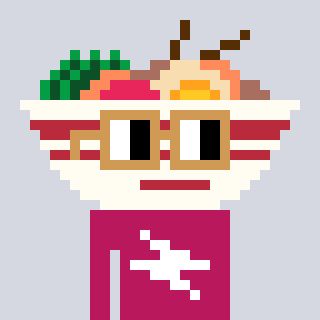
a pixel art character with square brown glasses, a noodles-shaped head and a darkpink-colored body on a cool background